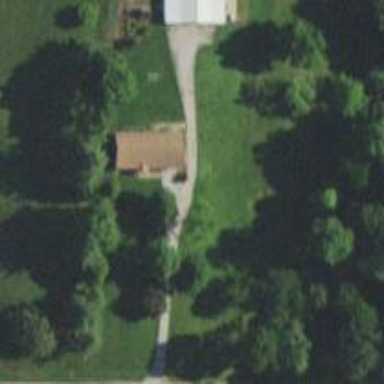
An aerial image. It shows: Driveway.